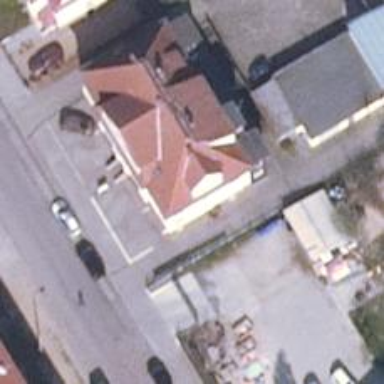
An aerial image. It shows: Car repair shop.